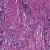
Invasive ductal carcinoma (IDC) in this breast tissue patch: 1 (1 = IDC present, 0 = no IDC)